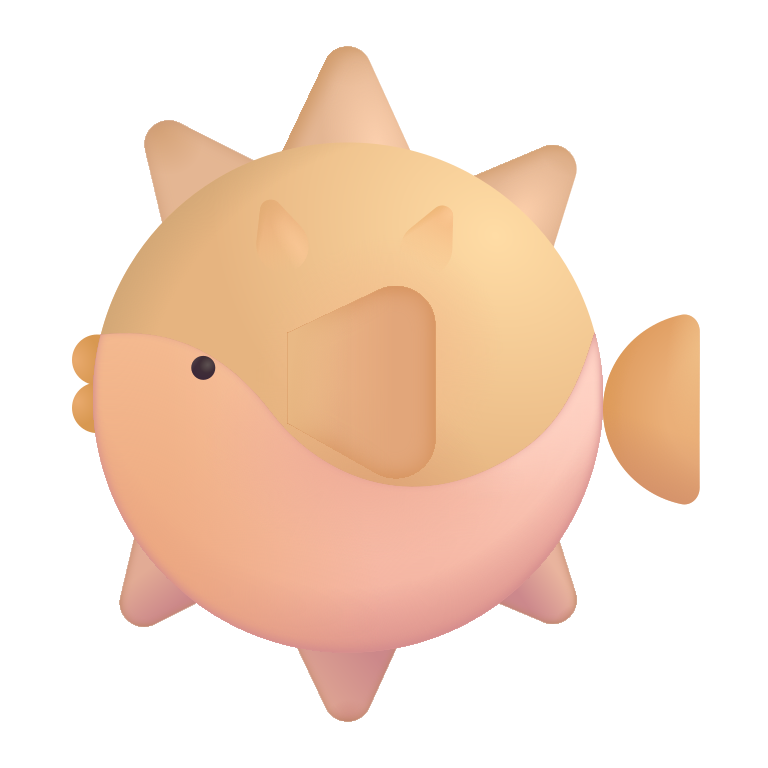
blowfish color